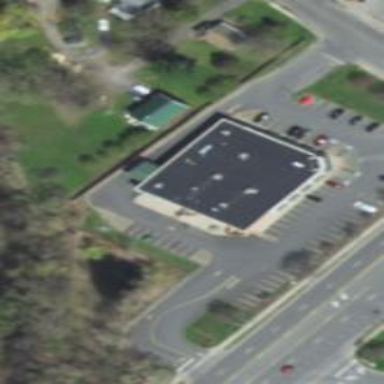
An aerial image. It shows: Pharmacy building providing healthcare services.